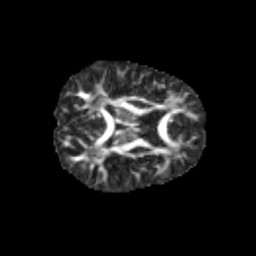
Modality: FA
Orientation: axial
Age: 9
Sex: female
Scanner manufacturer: siemens
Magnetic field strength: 3 T
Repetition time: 3.8 s
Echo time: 0.07 s